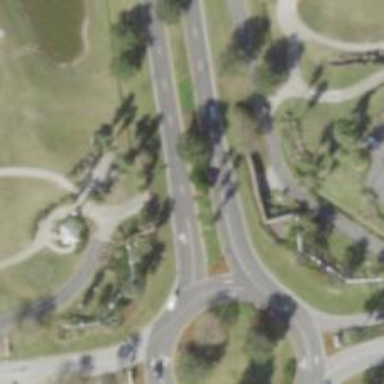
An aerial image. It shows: Cycleway.